Field crop: maize
Growth stage: 2
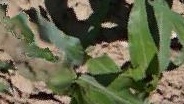
Species: maize